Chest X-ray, PA view. Patient: 38 years old, sex M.
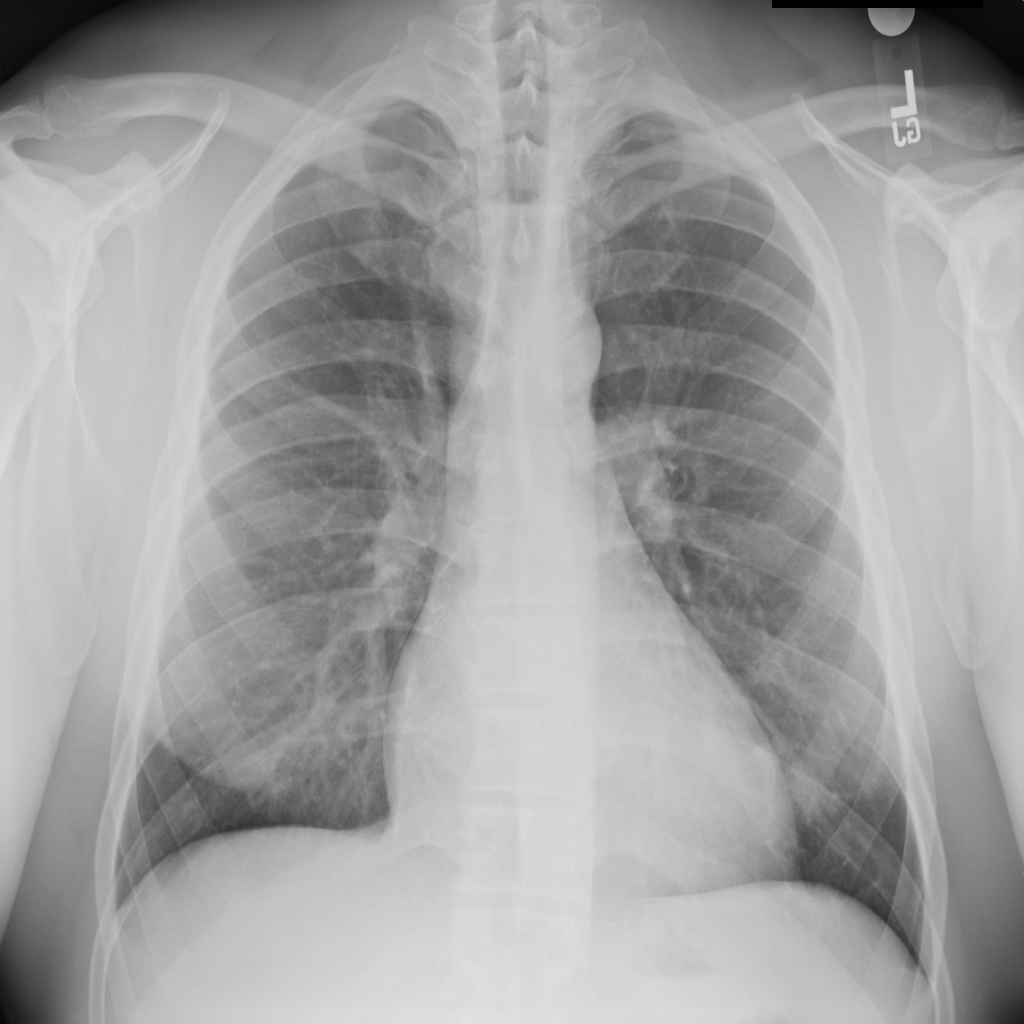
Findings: No Finding